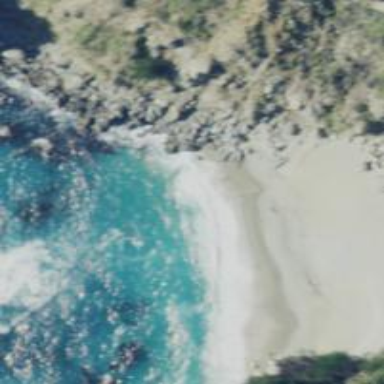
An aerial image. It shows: Beautiful beach with natural surroundings.